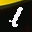
Label: 1